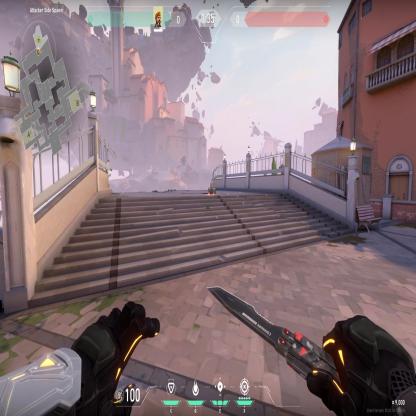
Label: dropped spike